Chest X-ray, PA view. Patient: 24 years old, sex F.
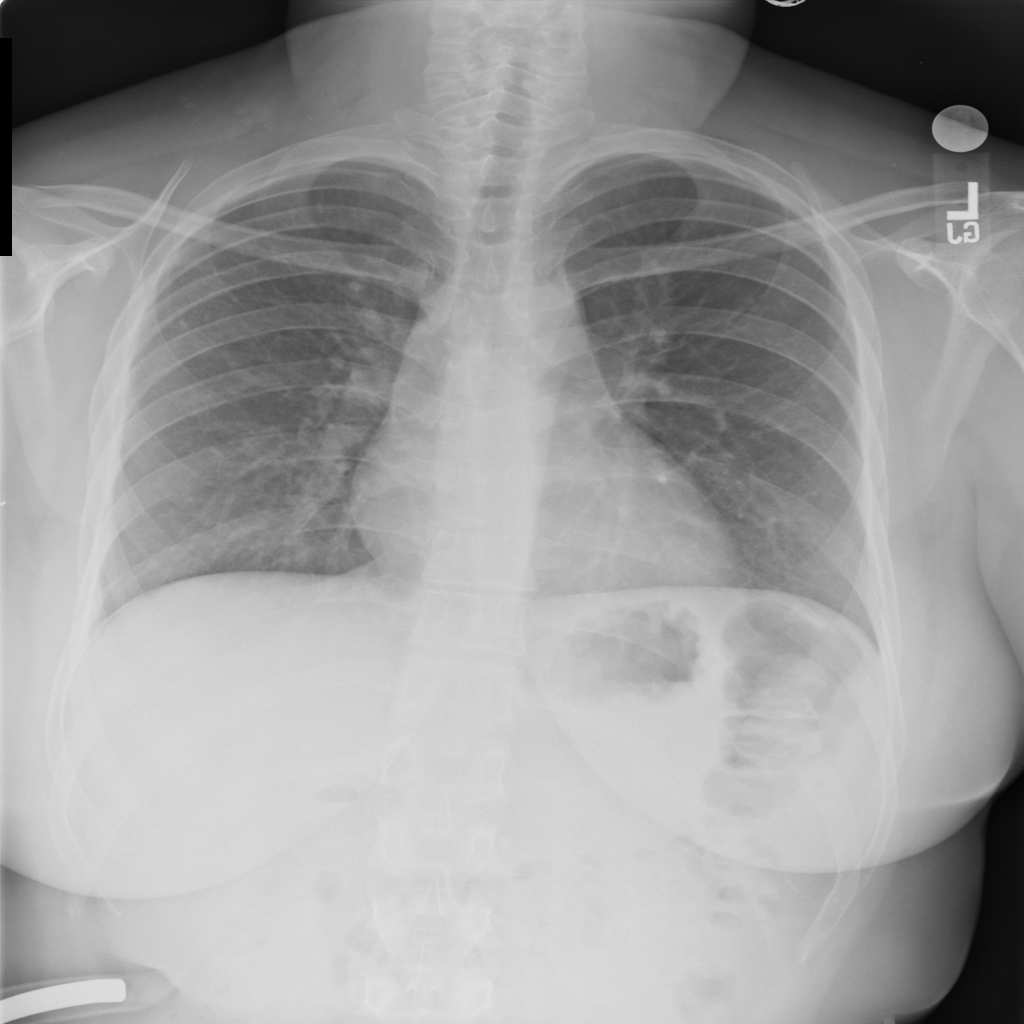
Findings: No Finding